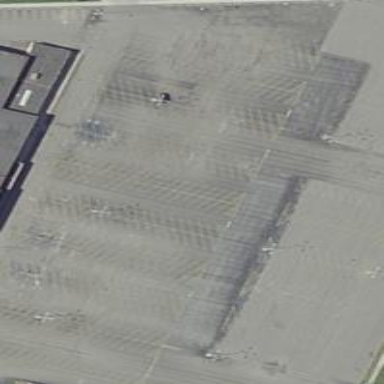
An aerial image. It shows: Parking area with asphalt surface.